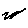
Label: zigzag